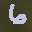
Label: 6